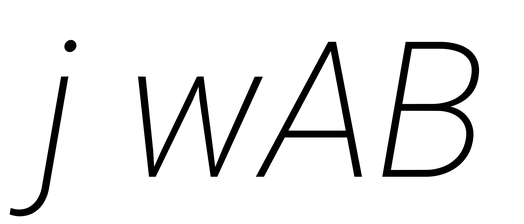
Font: Roboto-Italic_ExtraLight_Italic